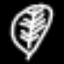
Label: leaf